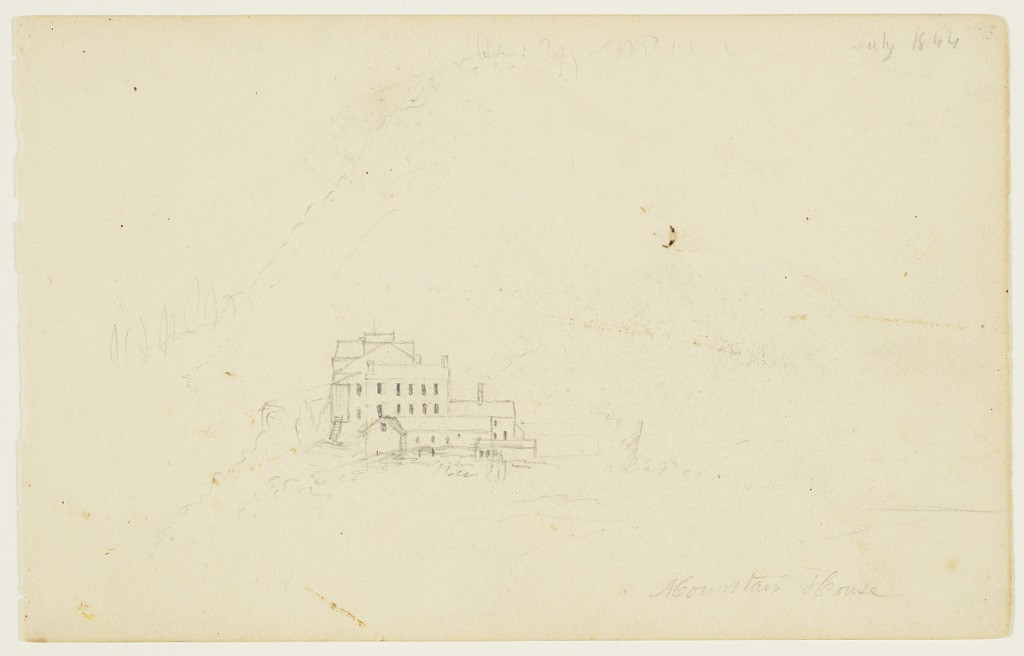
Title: Catskill Mountain House
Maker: Frederic Edwin Church, American, 1826–1900
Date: July 1844 and June 1845
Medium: Graphite on white wove paper; verso: graphite
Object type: Drawing
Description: Landscape and architecture sketch showing a view of the Catskill Mountain House at the ridge of the Catskill Escarpment. The complex is shown from the north, likely from Sunset Rock. The building's immense, multi-storied, multi-layered design is clearly shown at center. In the background, the steep, wooded slope of South Mountain abruptly rises behind the house.

Verso: Sketch of an immense, billowing cumulus cloud over Catskill, New York, that rises high into the sky has a relatively flat bottom. At upper left, a detail of a portion of this cloud is visible, showing an anthropomorphic formation resembling a person's face in profile.